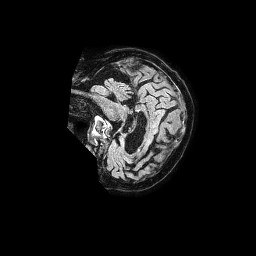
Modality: FLAIR
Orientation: sagittal
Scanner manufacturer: philips
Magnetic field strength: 1.5 T
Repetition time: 4.8 s
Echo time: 0.3 s